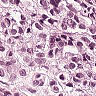
Metastatic tissue present: yes